Question: I am using a Billboard-Charts dataset which looks like this:

I want to write a function that receives an arbitrary number of artists as parameters. From these artists, i want to determine the one whose songs have been in the charts the longest. I already managed to write the function i wanted but there is one thing i can't figure out:
How can i get the name of the song which was in the Charts the longest? I just can't figure how to access the groupname after using the .size() function.
'''
def determine_most_popular_performer(*performers):
results = []
for performer in performers:
results.append((performer, max(df.loc[df["performer"]==performer].groupby("song").size())))
return max(results)
print(determine_most_popular_performer("Queen", "Prince", "Michael Jackson"))
>> ('Queen', 44)
'''
As an output i would want ('Queen', 'Bohemian Rapsody', 44)
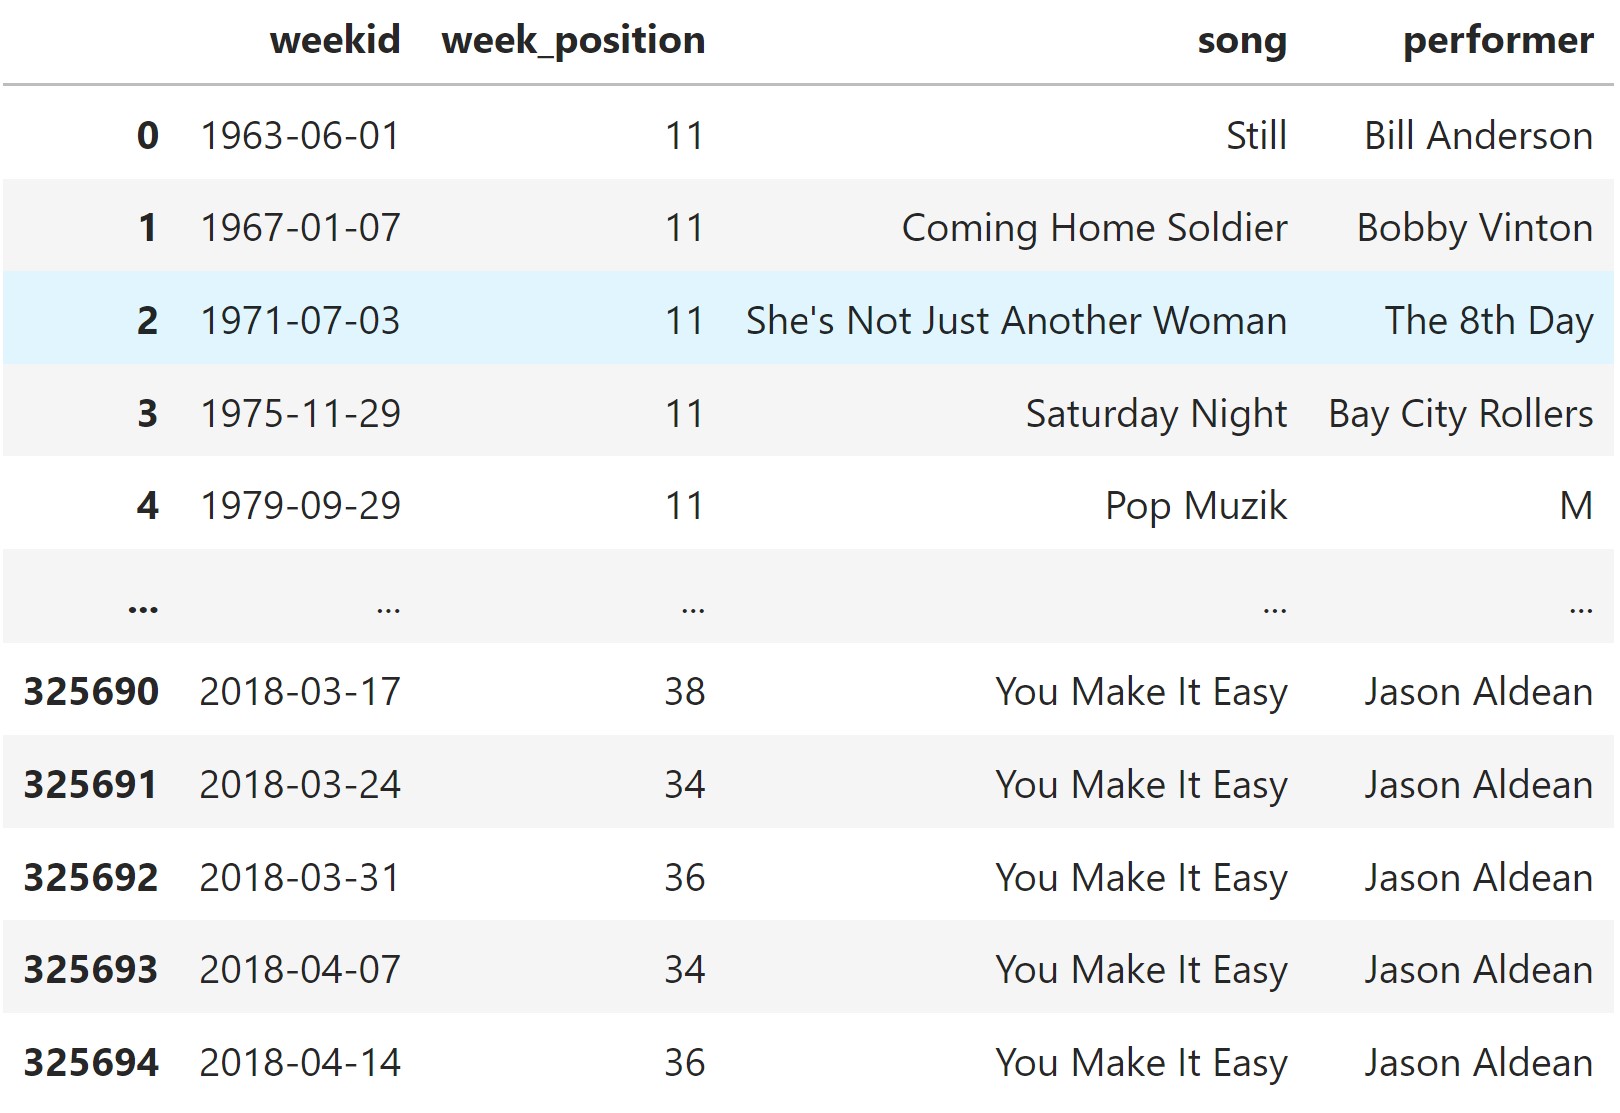
Answer: You can access the max row with '.idxmax()'.
You should then be able to select that row and access the values in that row with the following changes. Note that I used '.reset_index()' to set the groupby index as a column.
'''
def determine_most_popular_performer(*performers):
results = []
for performer in performers:
df2 = df.loc[df["performer"]==performer].groupby("song").size().reset_index(name="value")
max_id = df2["value"].idxmax()
results.append((performer, df2.loc[max_id]["song"], df2.loc[max_id]["value"]))
return max(results)
'''